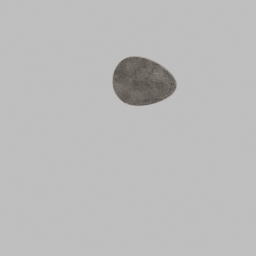
Label: decoration